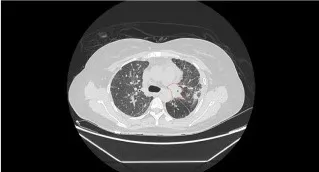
The lesions on computed tomography. (E, F) were progressive disease after 11 months treatment of ALK-TKI.
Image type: radiology (ct)